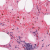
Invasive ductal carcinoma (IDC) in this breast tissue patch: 0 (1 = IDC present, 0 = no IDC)